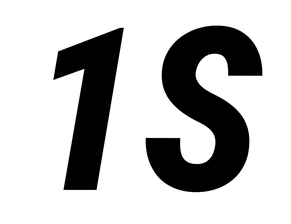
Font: Roboto-Italic_Condensed_ExtraBold_Italic